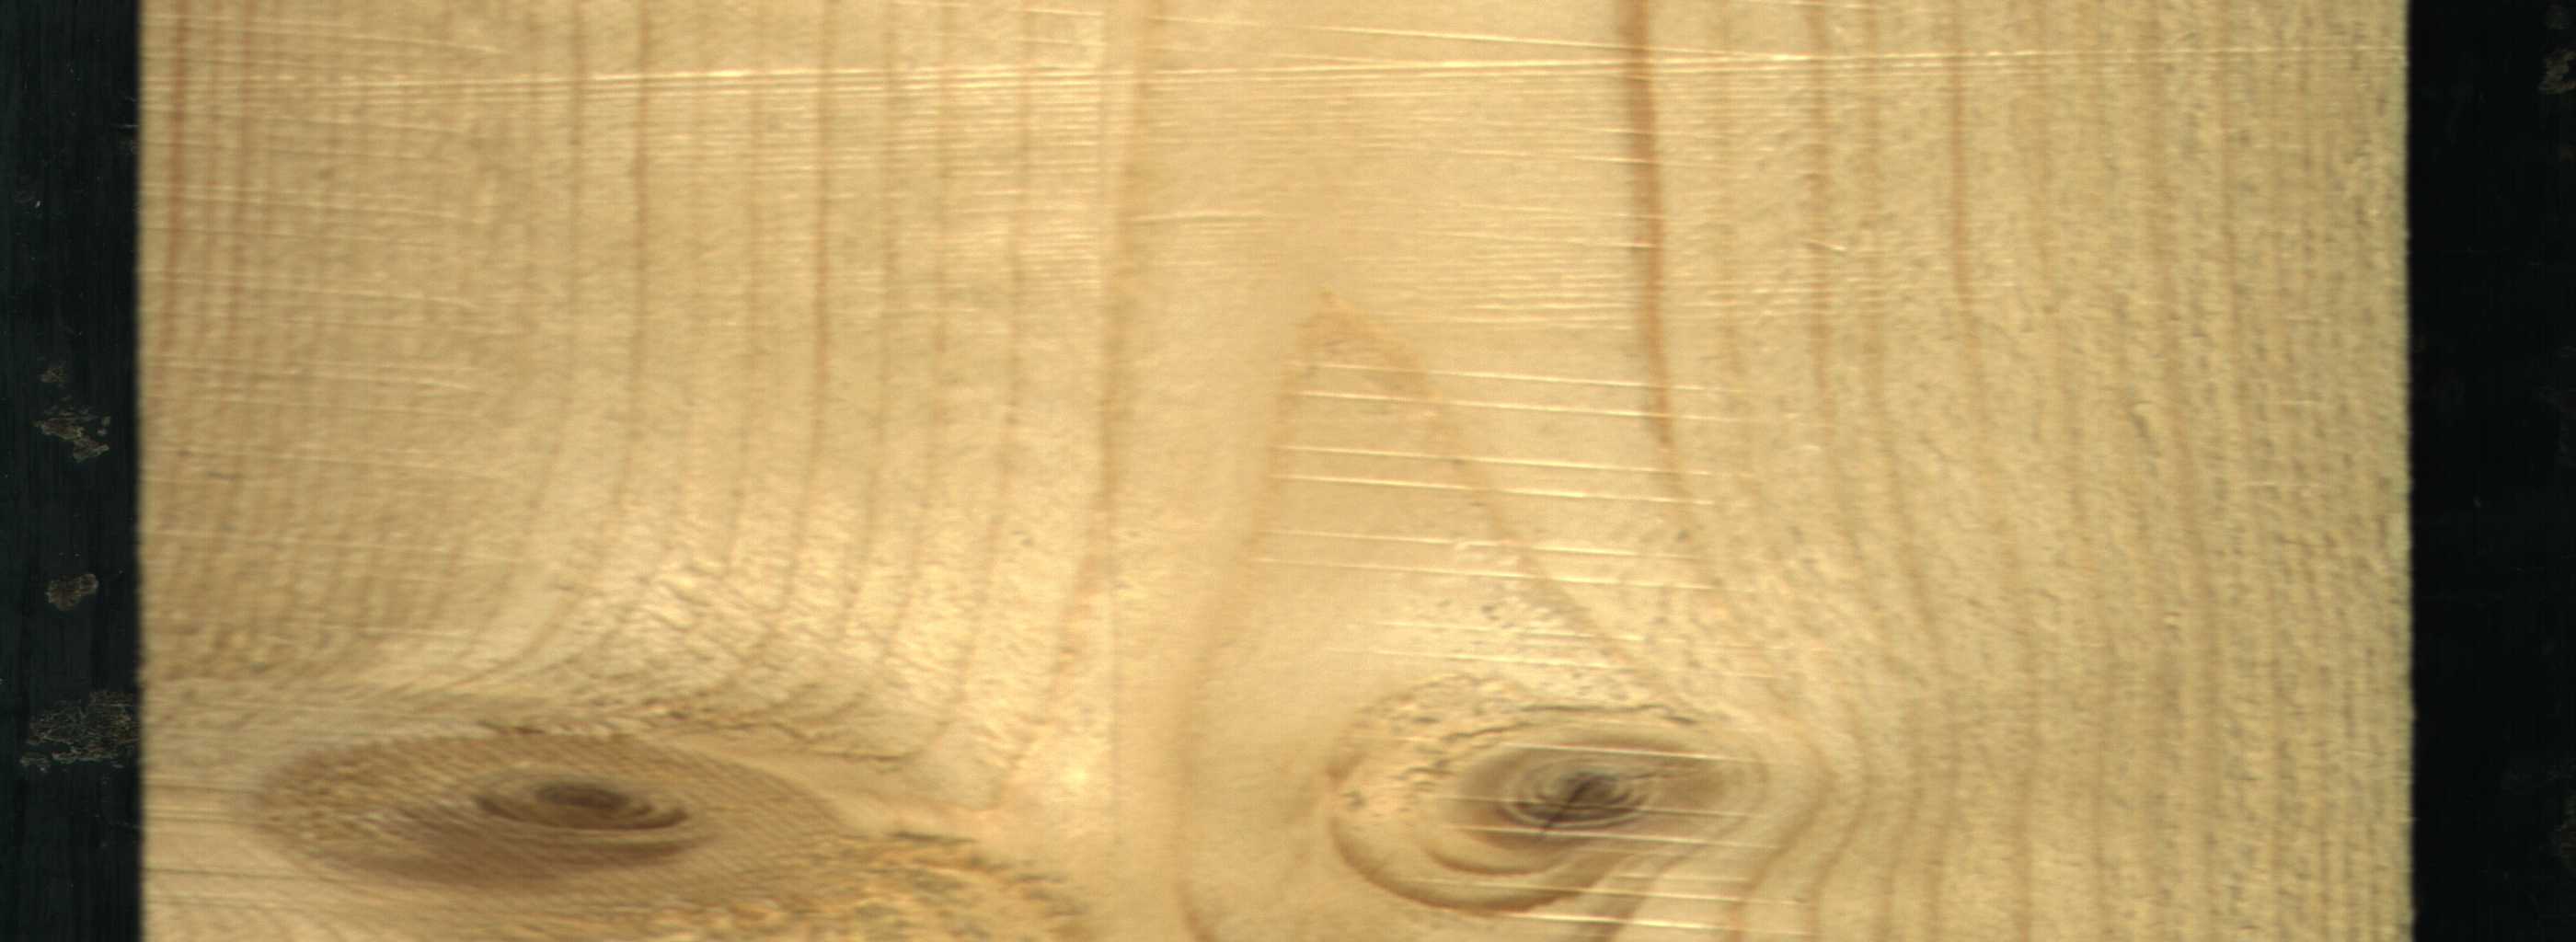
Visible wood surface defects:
Live_Knot
Live_Knot